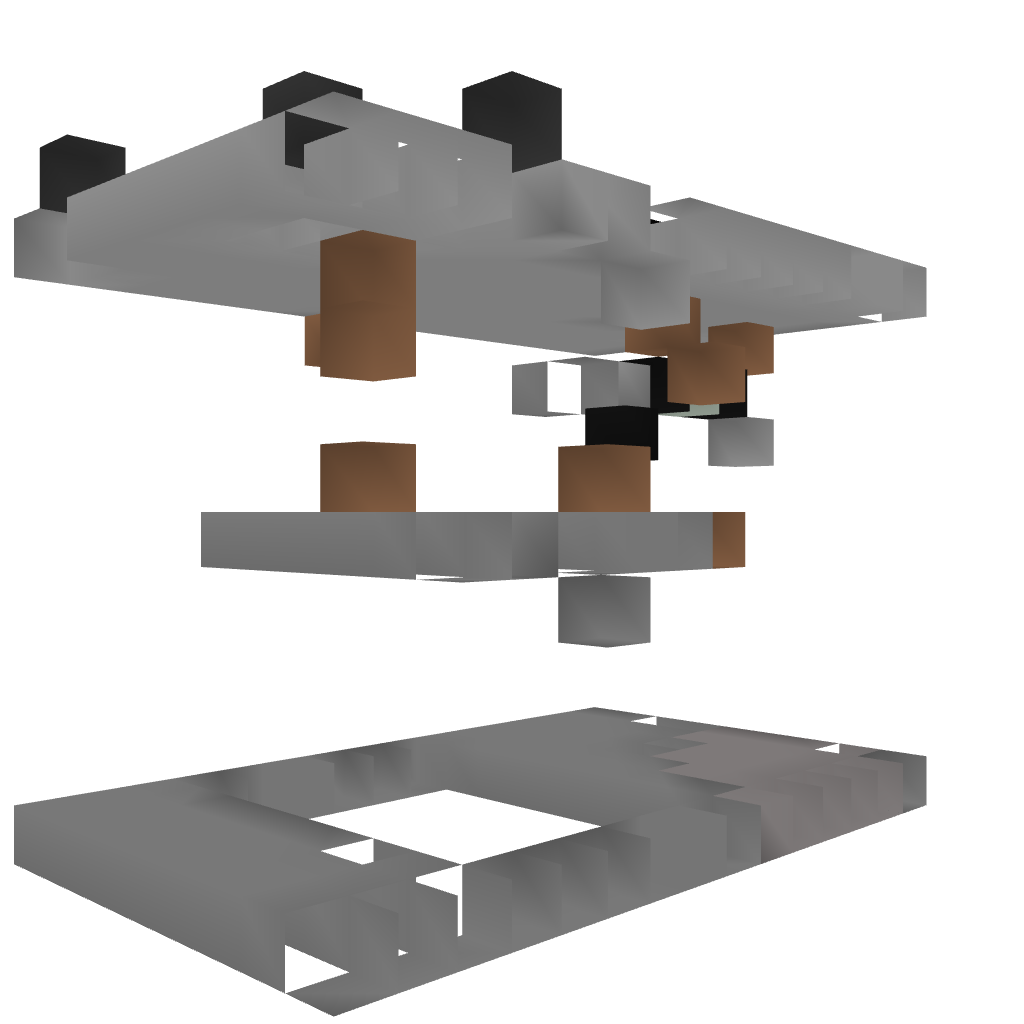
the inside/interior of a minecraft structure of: Self Making House